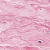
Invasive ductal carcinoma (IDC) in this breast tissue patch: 0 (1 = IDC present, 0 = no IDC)